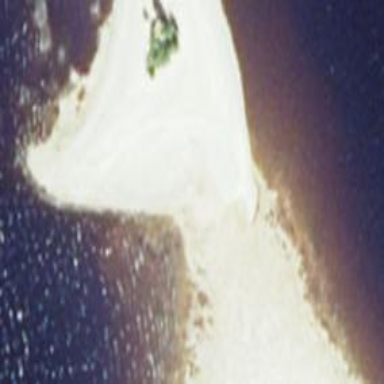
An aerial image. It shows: Natural area covered with sand.